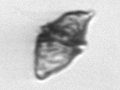
Label: Kryptoperidinium_triquetrum